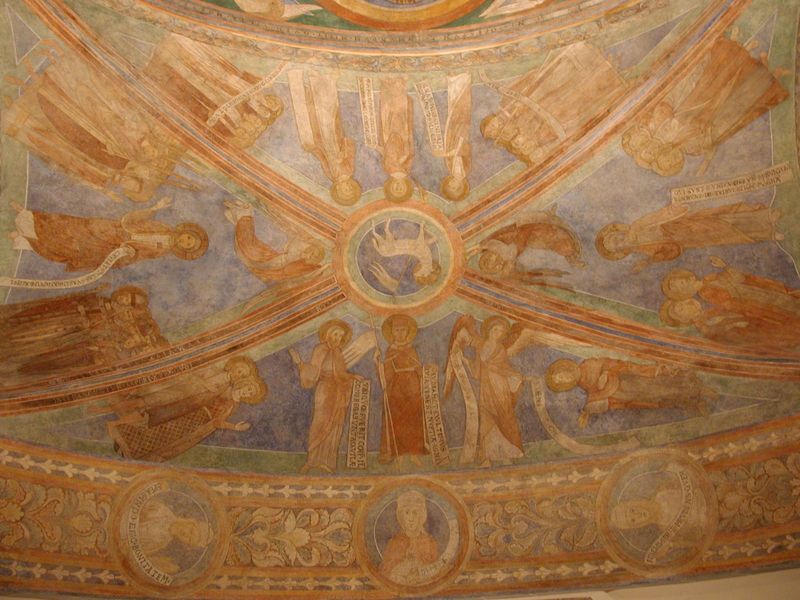
Titel: Wand- und Gewölbemalerei in der Doppelkapelle von Schwarzrheindorf
Standort: Bonn, Schwarzrheindorf, Doppelkapelle St. Klemens und Maria (EU - D - NRW)
Schlagwörter: blau, flügel, himmel, frauen, gelb, grün, menschen, braun, köpfe, mitte, männer, orange, weiss, gürtel, rot, tier, malerei, ornament, wand, bibel, taube, kirche, gewand, gold, decke, fliegen, kreis, rund, engel, farbig, schrift, bilder, fahne, linien, kuppel, banner, bordüre, wandgemälde, wandmalerei, foto, vier, gewölbe, lamm, schaf, medaillon, religion, text, bildnisse, darstellung, sieg, ecken, pergament, heiligenschein, christus, jesus, christlich, mittelalter, fresken, romanik, schriftrolle, heilige, fresko, mittelalterlich, romanisch, schriftrollen, schriftband, freske, apostel, männe, lamm gottes, deckenfresko, schriftbänder, chrstus, kapele, kein raum, dechkenfresko